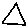
Label: triangle